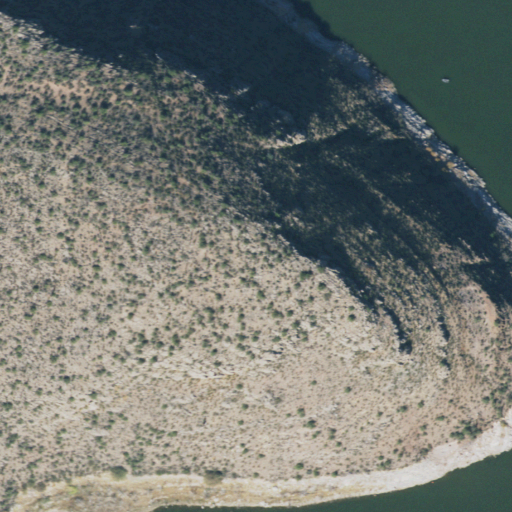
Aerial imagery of mountain in Arizona named Windy Hill containing shrub, open water, and grassland